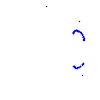
Particle: proton